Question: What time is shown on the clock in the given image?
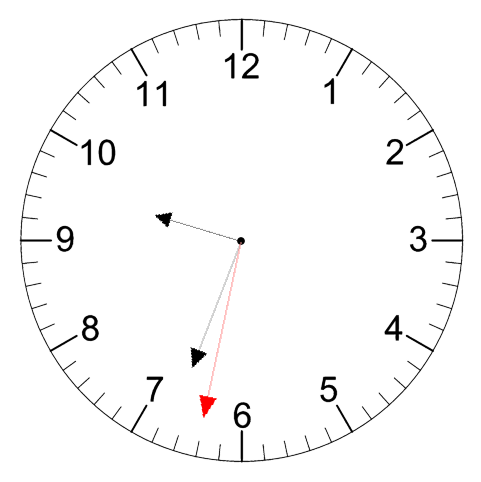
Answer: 09:33:32